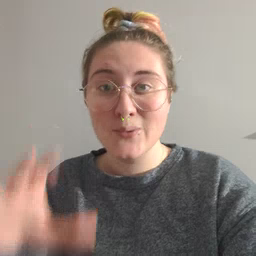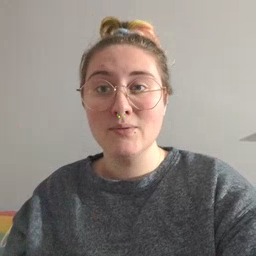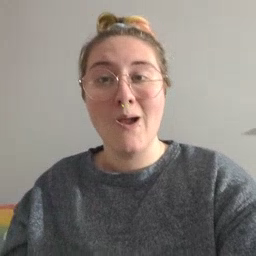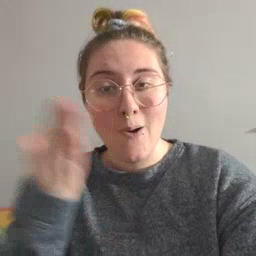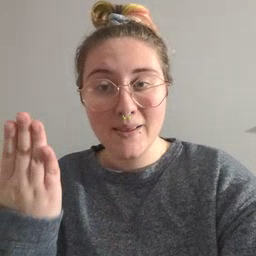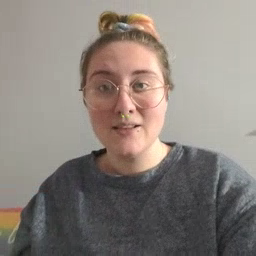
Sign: open